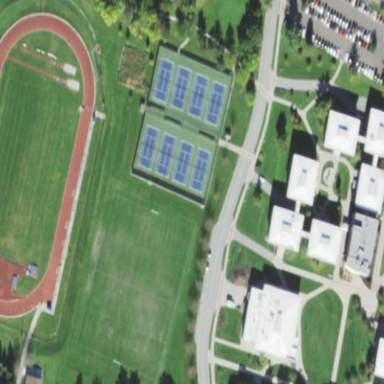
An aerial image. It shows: Sports centre dedicated to tennis.